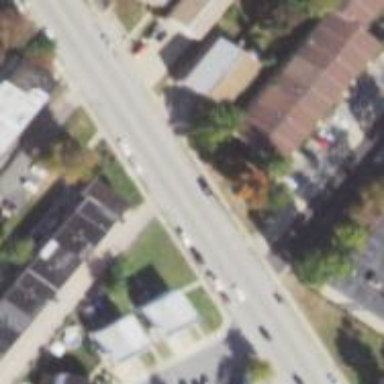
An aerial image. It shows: Alleyway designated as service road.